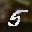
Label: 5